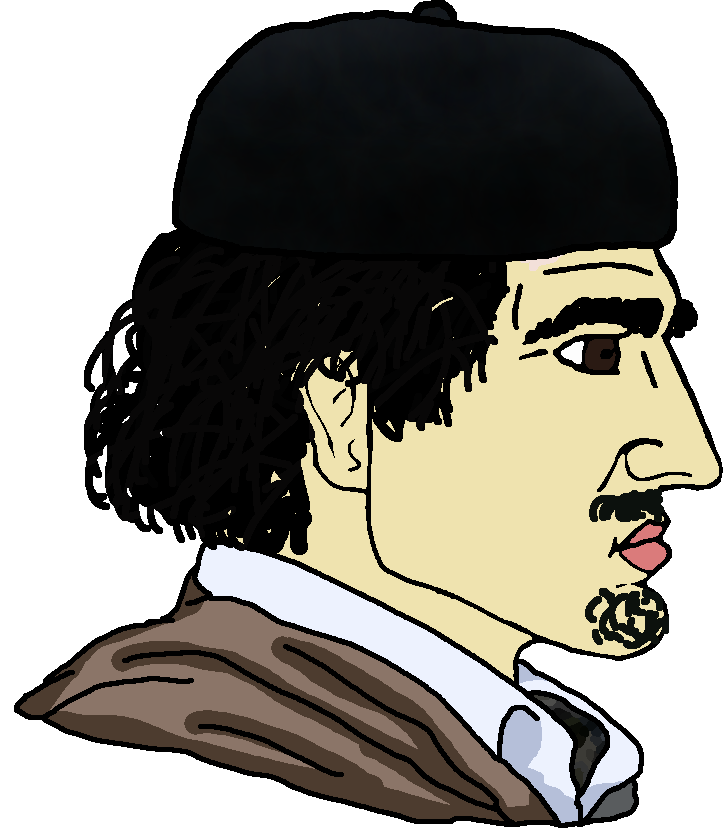
Label: 4_Yes_Chad